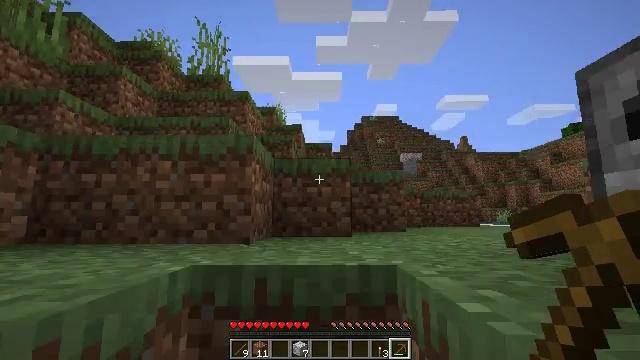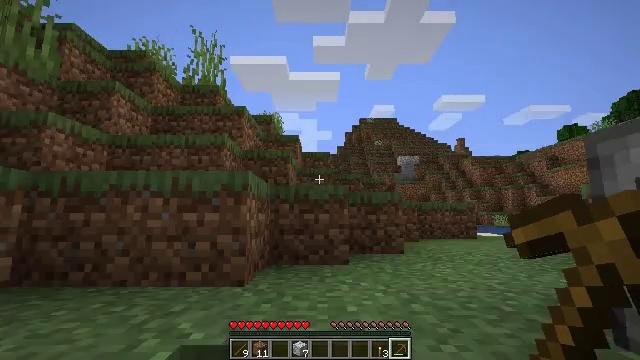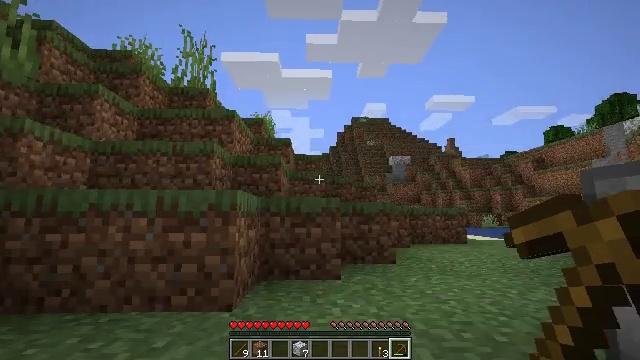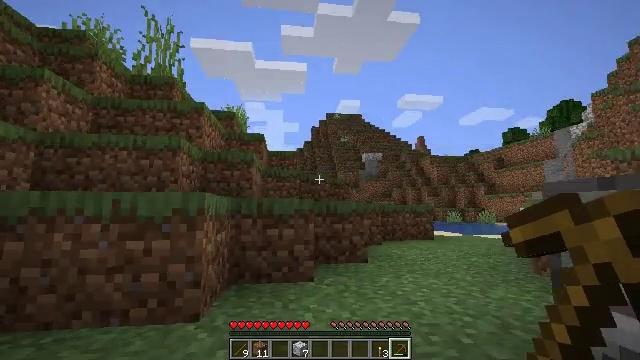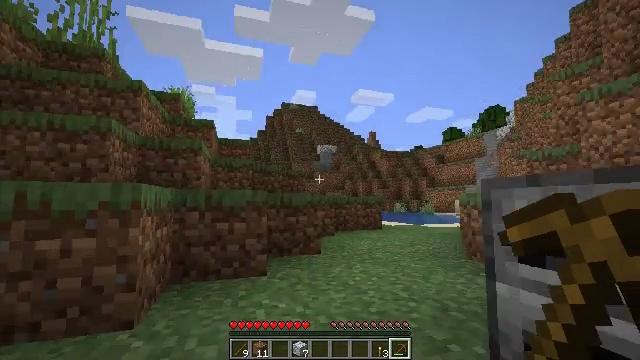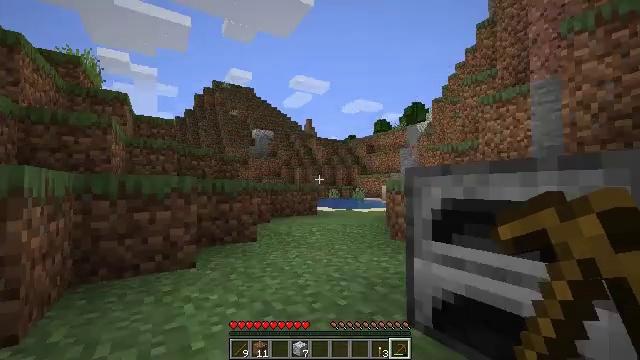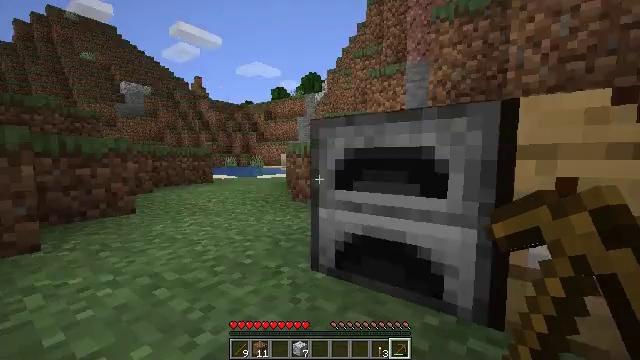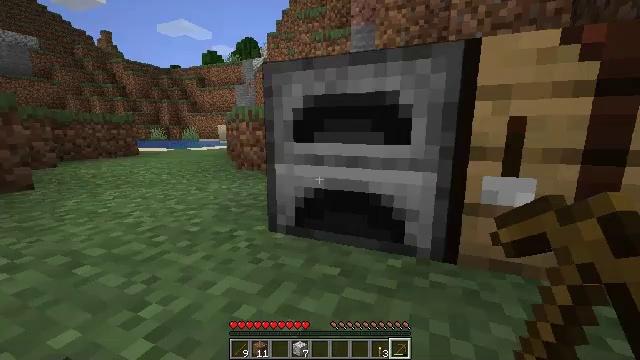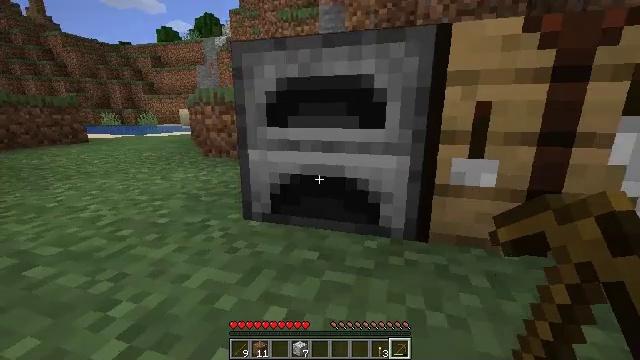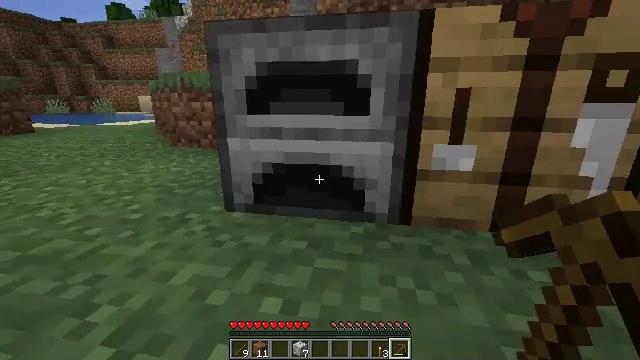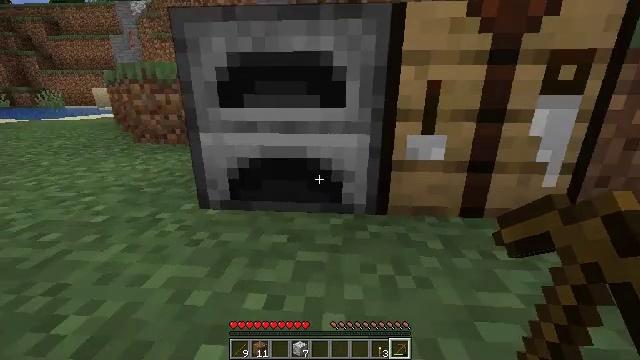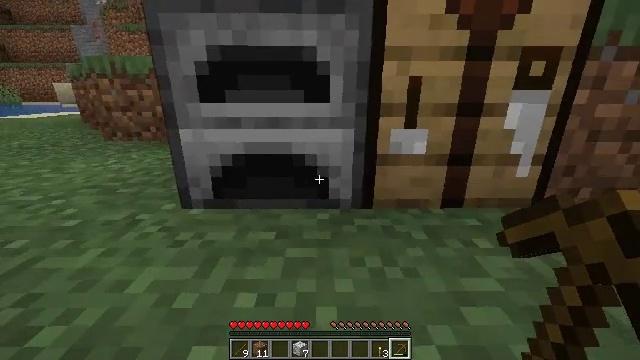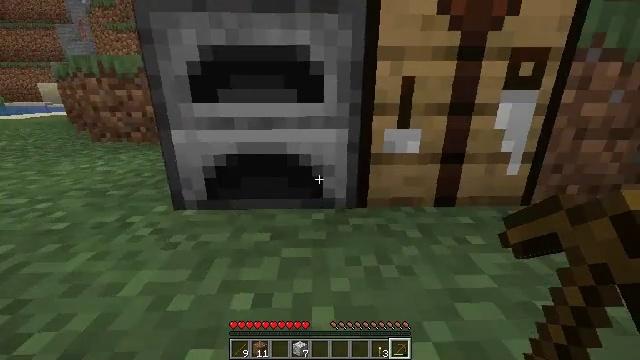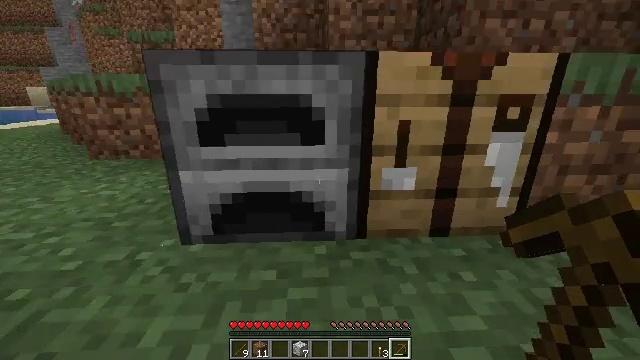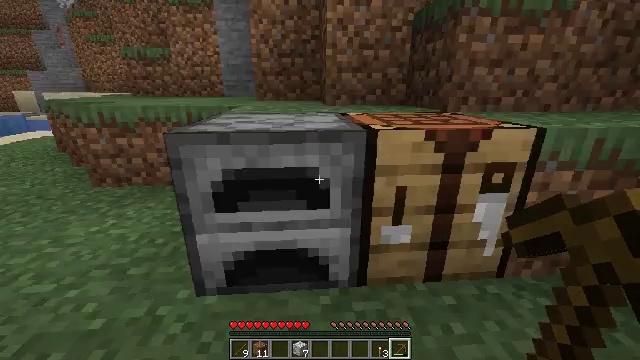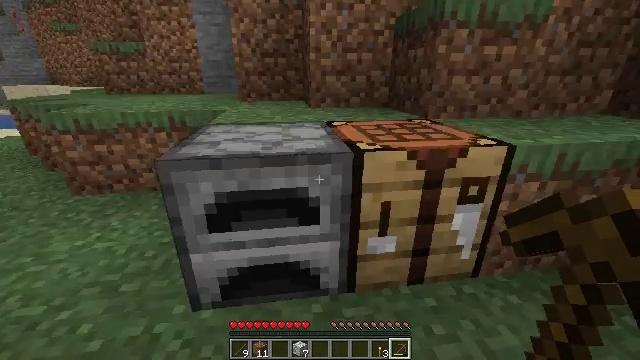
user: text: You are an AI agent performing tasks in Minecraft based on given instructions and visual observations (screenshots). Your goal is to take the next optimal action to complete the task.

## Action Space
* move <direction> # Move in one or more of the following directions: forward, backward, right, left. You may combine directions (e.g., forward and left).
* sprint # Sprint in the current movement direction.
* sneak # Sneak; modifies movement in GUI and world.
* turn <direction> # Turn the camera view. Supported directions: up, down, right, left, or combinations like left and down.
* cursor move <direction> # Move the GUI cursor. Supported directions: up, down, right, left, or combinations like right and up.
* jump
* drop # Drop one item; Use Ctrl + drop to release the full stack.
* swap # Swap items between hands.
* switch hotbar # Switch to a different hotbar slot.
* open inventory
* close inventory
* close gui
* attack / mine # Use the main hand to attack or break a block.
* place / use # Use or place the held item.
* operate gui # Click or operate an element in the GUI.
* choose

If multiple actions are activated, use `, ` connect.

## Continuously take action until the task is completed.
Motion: motion action
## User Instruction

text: Break the furnace to move it.
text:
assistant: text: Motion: move forward, jump
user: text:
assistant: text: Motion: move forward, turn right, jump
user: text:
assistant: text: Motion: move forward, turn right and down, jump
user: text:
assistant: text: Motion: move forward, turn right and down, jump
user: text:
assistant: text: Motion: move forward, turn right and down, jump
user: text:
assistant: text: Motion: move forward, turn right and down, jump
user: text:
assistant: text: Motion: turn right and down
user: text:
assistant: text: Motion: turn right and down
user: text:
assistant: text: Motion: turn right and down
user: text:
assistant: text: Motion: turn right and down
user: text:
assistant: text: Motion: turn right
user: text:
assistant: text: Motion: turn right
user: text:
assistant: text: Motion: move forward and move left, turn right, jump
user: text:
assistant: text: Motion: move forward and move left, turn right, jump
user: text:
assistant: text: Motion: move forward and move left, turn right and down, jump
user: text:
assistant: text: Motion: move forward and move left, turn right and down, jump
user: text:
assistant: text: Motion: move forward and move left, turn right and down
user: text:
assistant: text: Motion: move forward, turn down
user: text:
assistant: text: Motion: no_op
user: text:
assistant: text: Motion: no_op
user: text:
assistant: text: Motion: no_op
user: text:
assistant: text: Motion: attack / mine
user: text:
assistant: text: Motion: attack / mine
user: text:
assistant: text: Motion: attack / mine
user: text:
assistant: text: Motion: turn right and down, attack / mine
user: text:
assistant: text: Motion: turn right, attack / mine
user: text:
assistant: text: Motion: attack / mine
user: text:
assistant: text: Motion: attack / mine
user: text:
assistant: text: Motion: attack / mine
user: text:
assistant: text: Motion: attack / mine